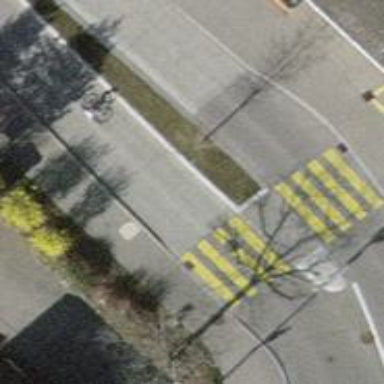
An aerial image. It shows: Public transport stop position.